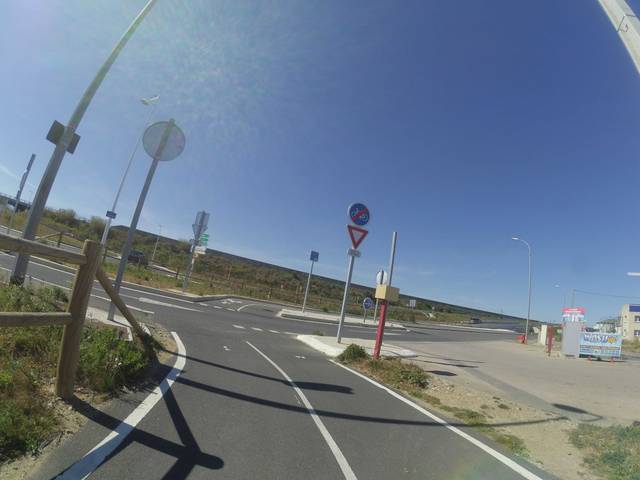
Region: France
Coordinates: 42.684, 2.864